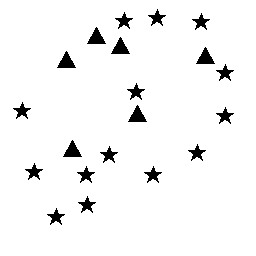
Squares: 0
Triangles: 6
Stars: 14
Total shapes: 20